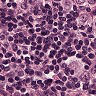
Metastatic tissue present: yes